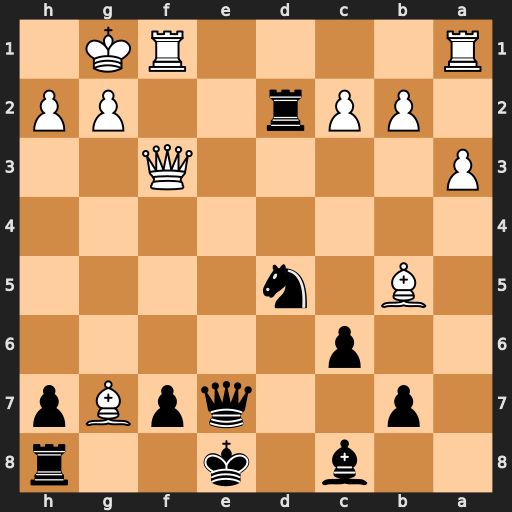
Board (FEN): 2b1k2r/1p2qpBp/2p5/1B1n4/8/P4Q2/1PPr2PP/R4RK1
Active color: b
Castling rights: k
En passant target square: -
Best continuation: Rg8 Rf2 Rxf2